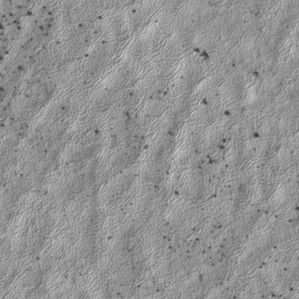
Label: frost